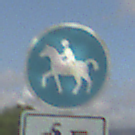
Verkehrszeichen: Reitweg
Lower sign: EinspurigeFahrzeugeFrei2
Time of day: MorningAfternoon
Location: Outdoor (Nature)
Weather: PartlyCloudy
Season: NotSpecified
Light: Natural